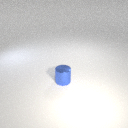
small blue metal cylinder